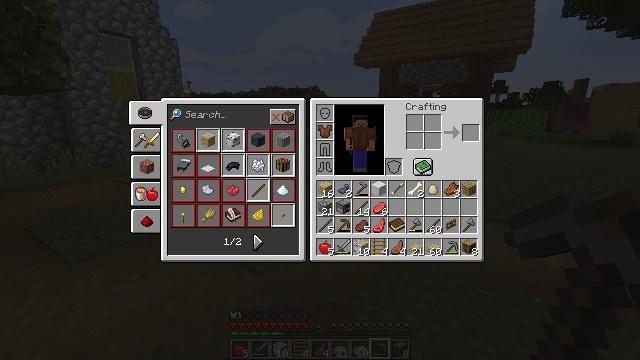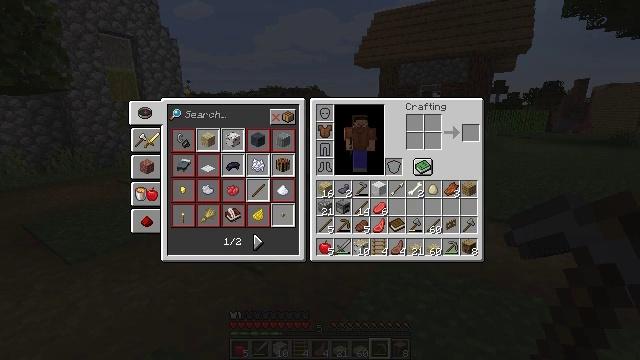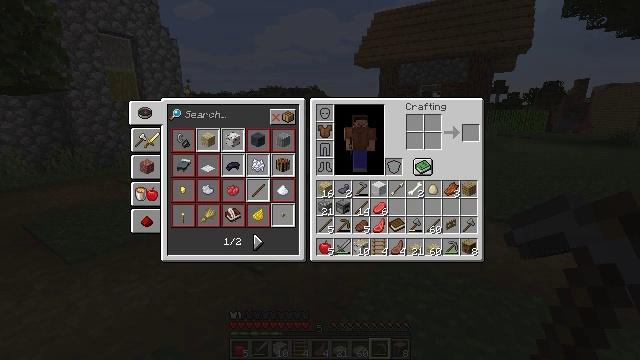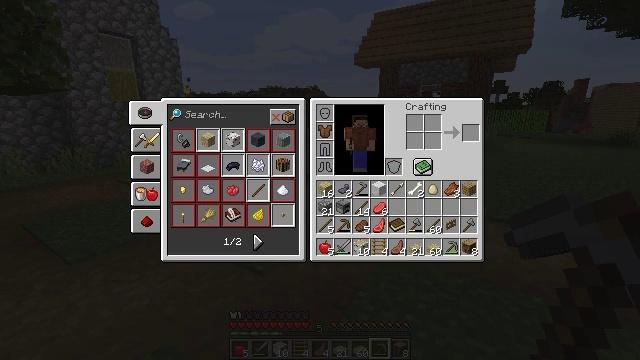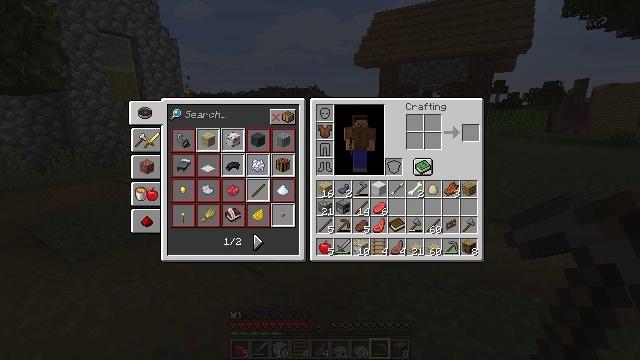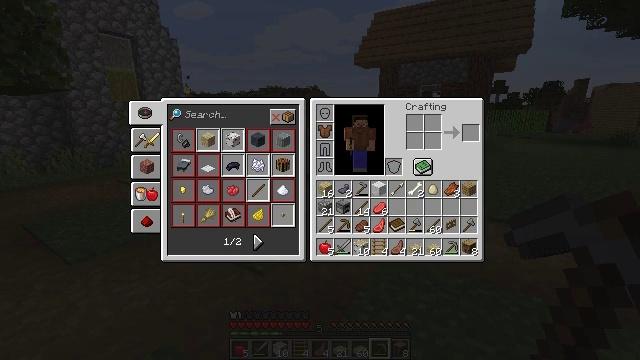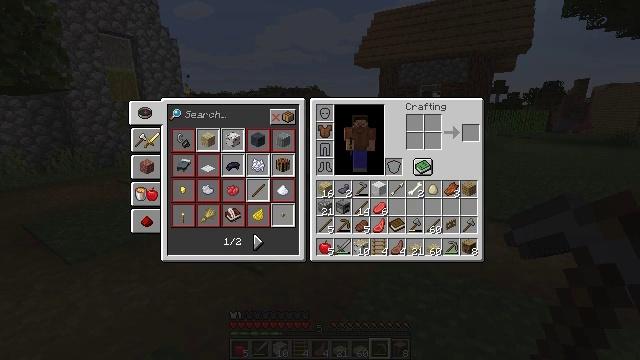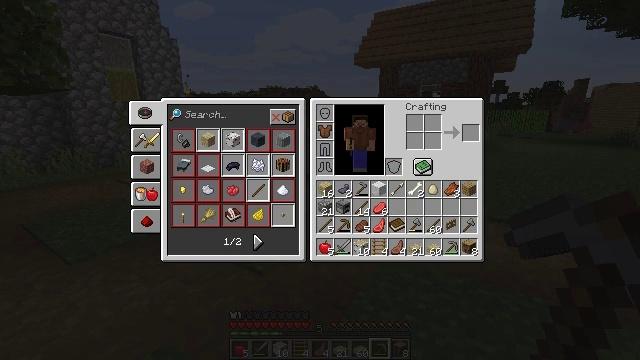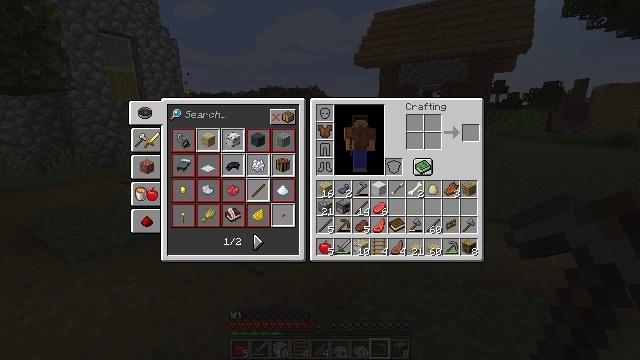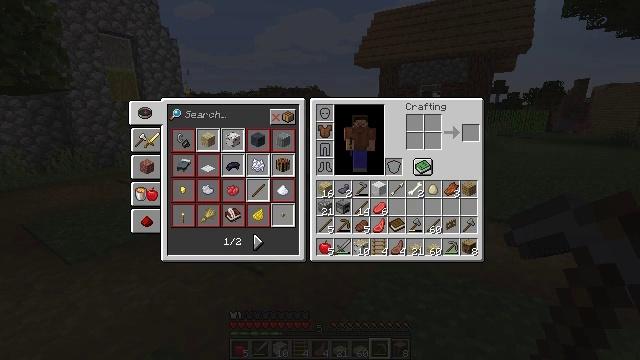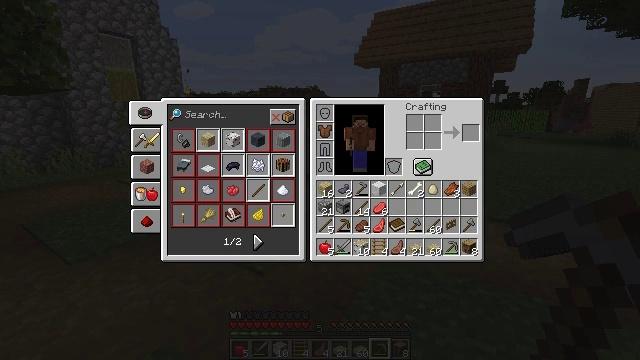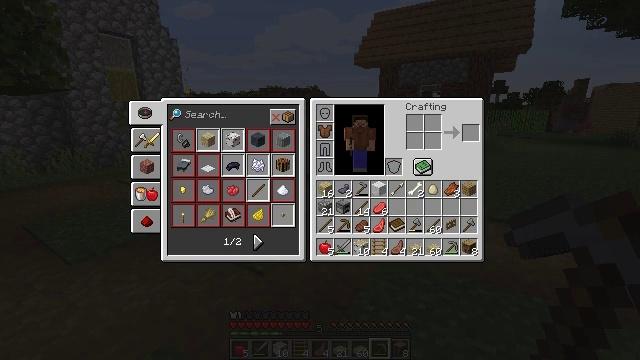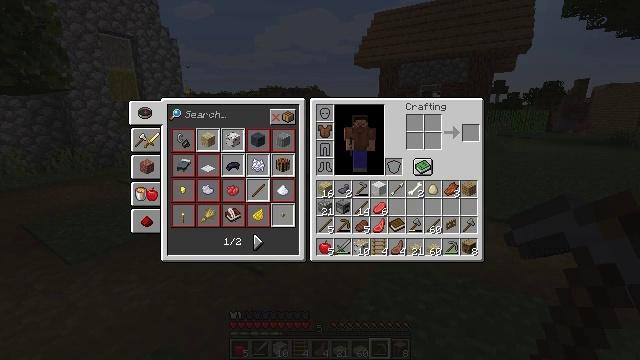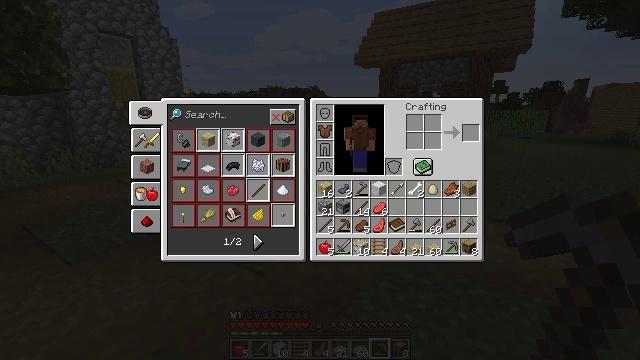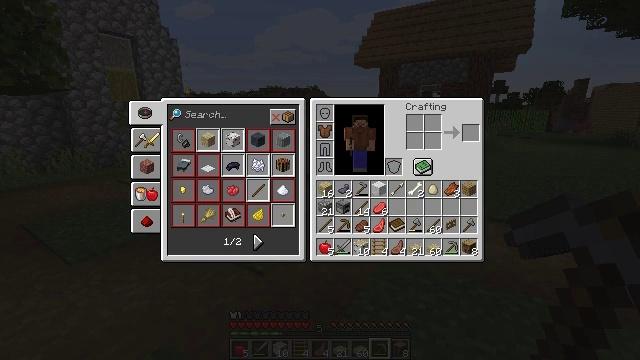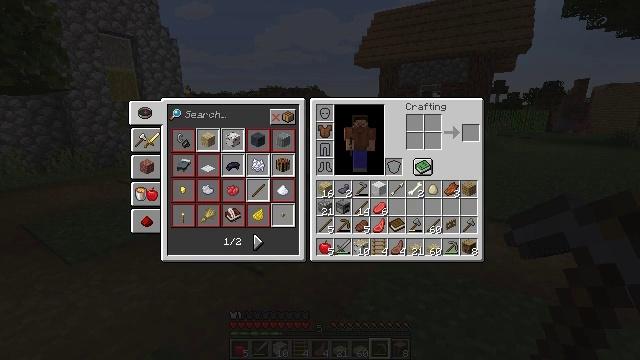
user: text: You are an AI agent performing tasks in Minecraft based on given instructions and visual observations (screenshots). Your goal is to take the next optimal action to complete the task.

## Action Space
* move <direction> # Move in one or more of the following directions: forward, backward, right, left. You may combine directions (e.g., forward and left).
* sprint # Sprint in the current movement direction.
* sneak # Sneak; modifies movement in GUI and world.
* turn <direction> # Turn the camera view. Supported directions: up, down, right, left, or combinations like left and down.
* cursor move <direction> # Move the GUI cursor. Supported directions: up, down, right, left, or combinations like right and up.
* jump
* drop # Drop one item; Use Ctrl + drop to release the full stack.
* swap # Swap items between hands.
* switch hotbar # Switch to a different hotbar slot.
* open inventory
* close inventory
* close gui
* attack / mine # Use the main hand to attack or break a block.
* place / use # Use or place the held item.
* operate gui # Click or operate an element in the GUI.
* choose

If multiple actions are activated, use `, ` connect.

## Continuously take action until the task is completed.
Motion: motion action
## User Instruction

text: Create a birch door with birch planks.
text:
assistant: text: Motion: no_op
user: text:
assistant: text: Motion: no_op
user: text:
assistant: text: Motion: no_op
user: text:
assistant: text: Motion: no_op
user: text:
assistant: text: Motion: no_op
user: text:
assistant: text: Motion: no_op
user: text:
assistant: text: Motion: no_op
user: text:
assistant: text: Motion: no_op
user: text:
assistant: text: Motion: no_op
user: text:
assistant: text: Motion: no_op
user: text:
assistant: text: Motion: no_op
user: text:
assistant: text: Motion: no_op
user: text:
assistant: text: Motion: no_op
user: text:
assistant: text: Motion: no_op
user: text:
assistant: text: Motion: no_op
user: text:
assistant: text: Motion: no_op
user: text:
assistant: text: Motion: cursor move left
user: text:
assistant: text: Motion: cursor move left
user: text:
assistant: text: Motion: cursor move left
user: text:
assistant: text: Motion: cursor move left
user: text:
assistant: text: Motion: no_op
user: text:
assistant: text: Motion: no_op
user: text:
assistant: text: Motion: no_op
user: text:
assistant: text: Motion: no_op
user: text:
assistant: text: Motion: no_op
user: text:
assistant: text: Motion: no_op
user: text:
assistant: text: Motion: no_op
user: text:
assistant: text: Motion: no_op
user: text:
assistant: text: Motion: no_op
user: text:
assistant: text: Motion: no_op